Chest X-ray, PA view. Patient: 28 years old, sex F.
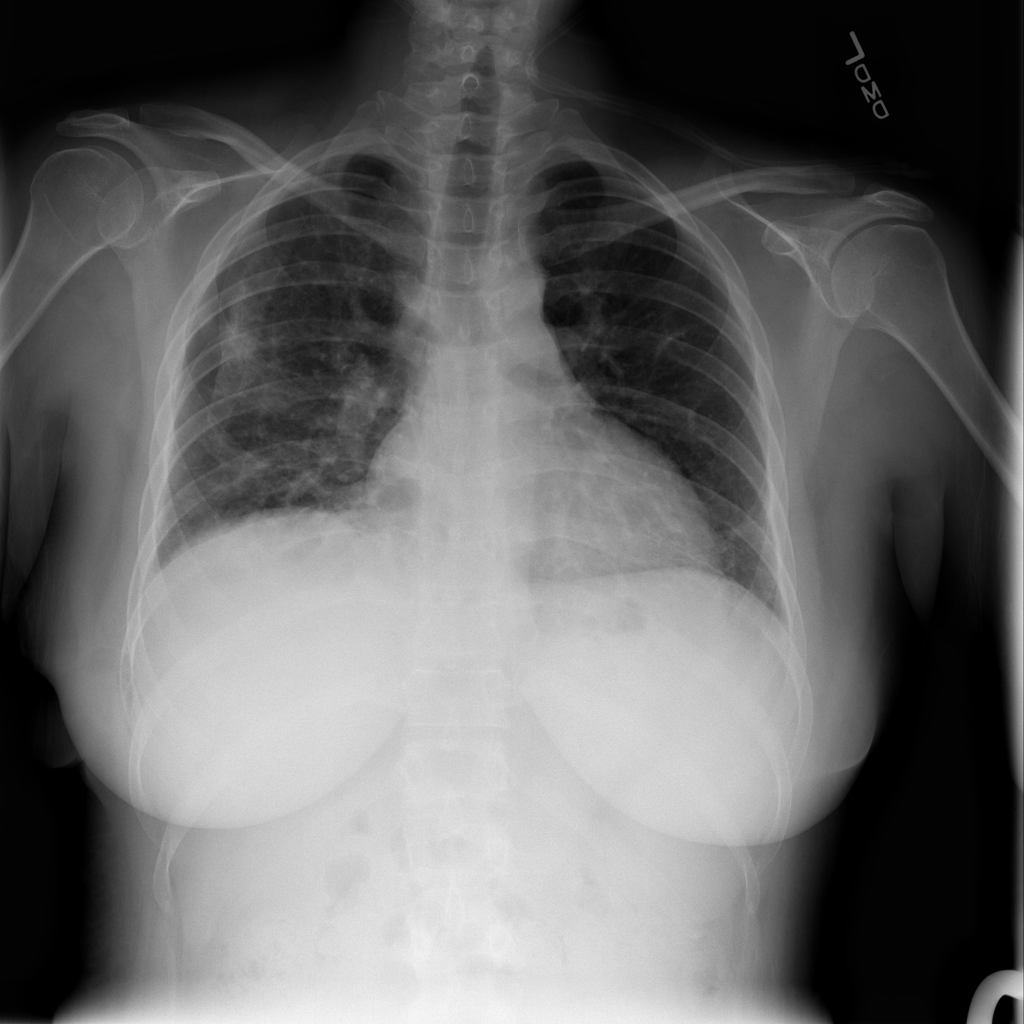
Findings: Pneumothorax